Aerial crown-view tile of a tropical tree (Barro Colorado Island, Panama), acquired 20240813:
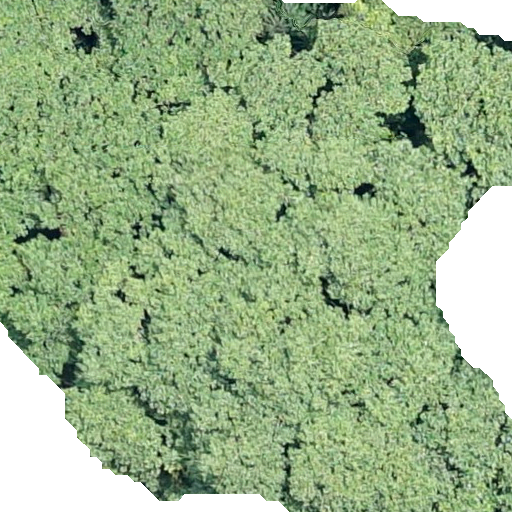
Species: Hieronyma alchorneoides
GBIF accepted scientific name: Hieronyma alchorneoides
Crown area: 442.682 m²